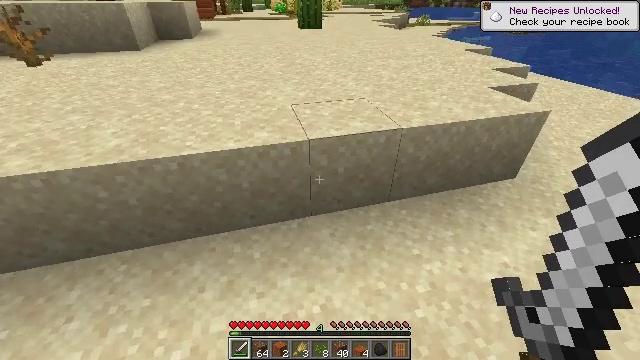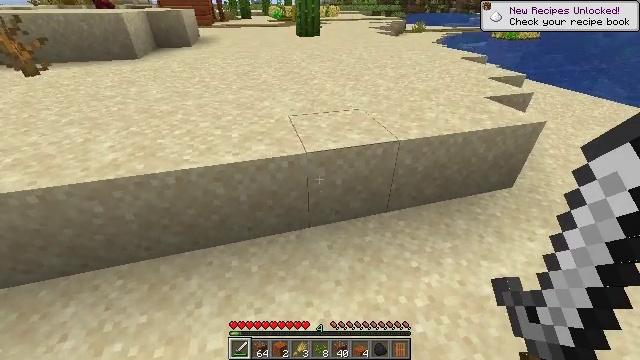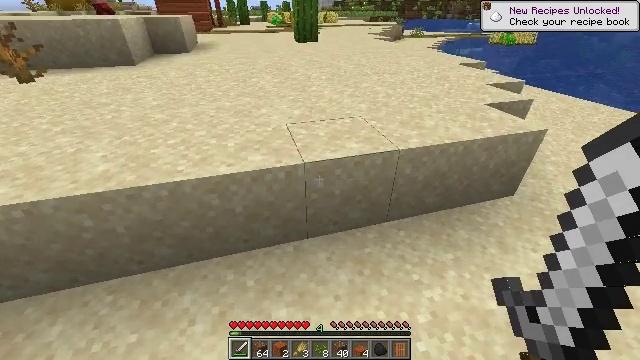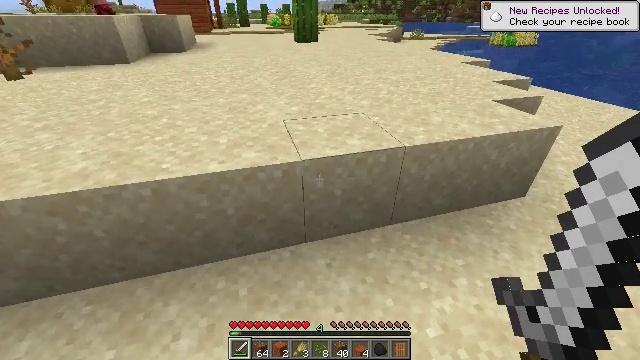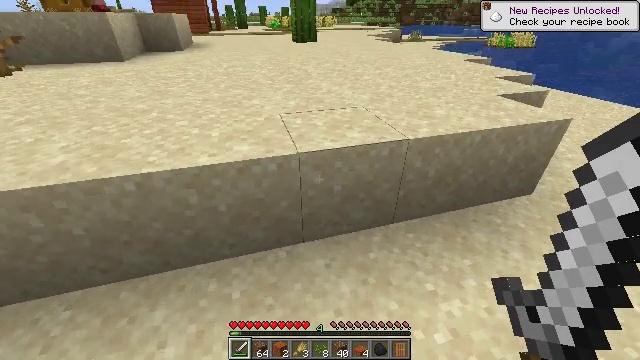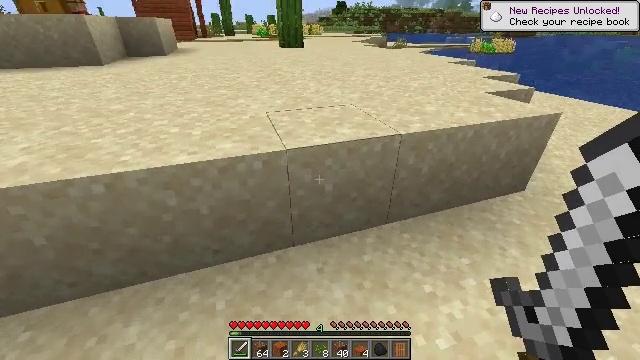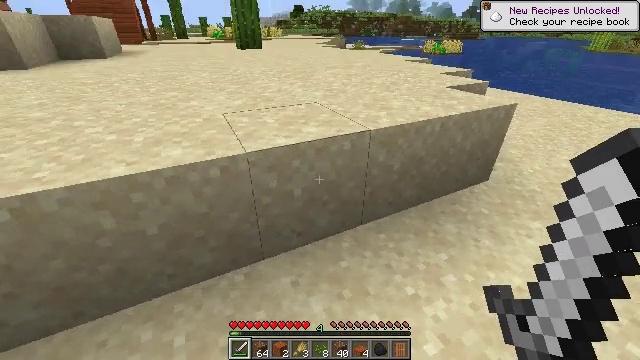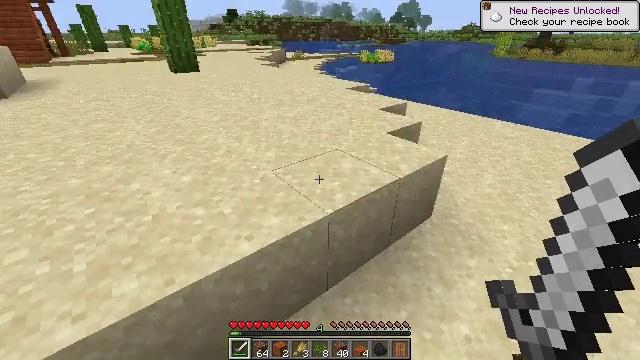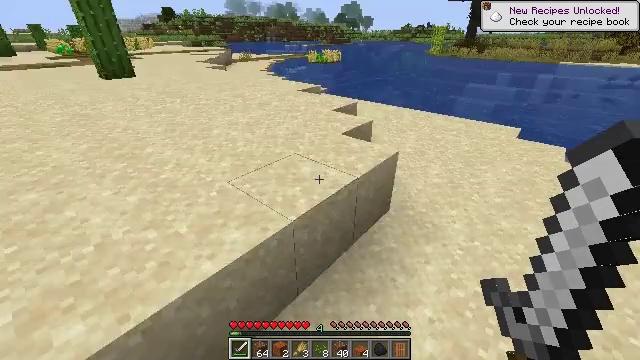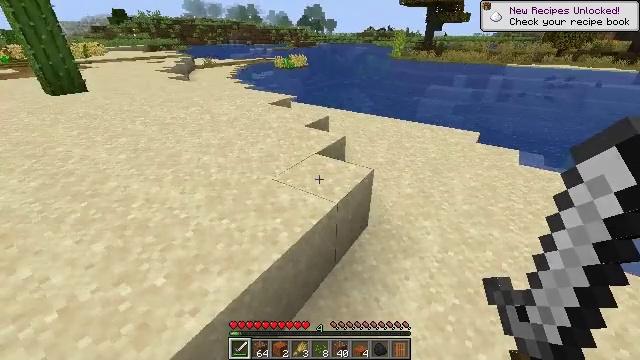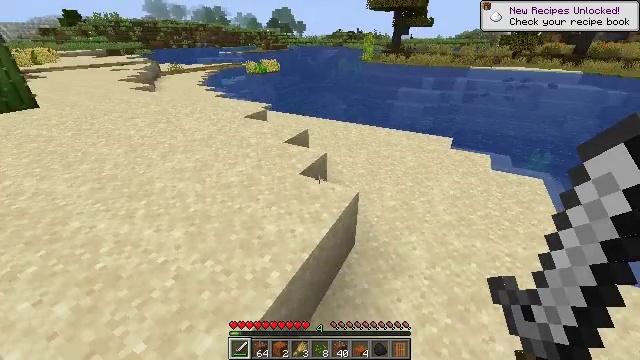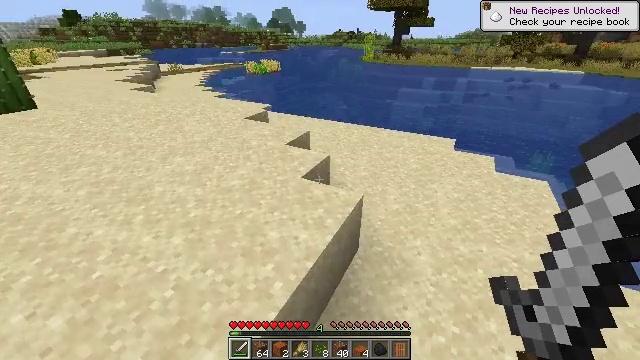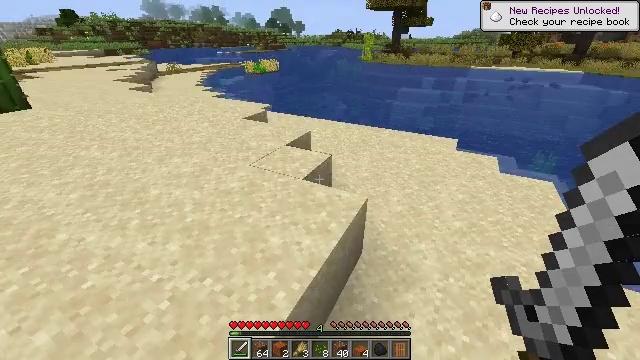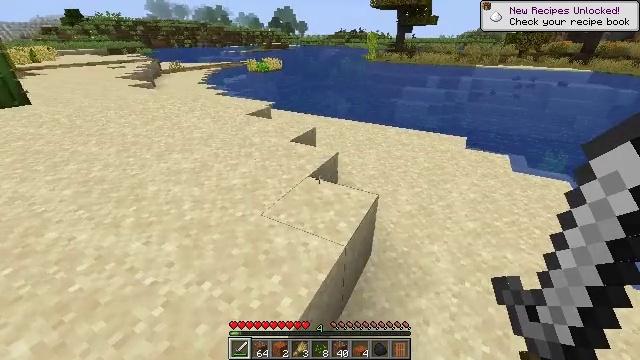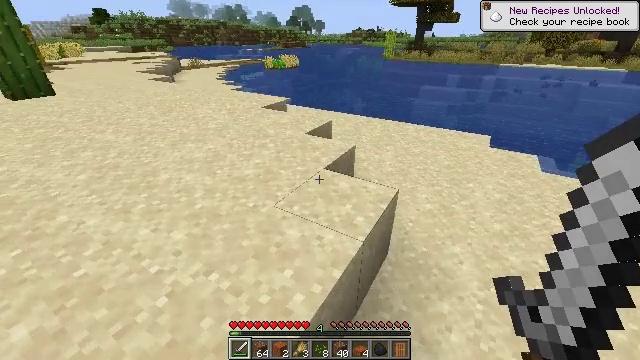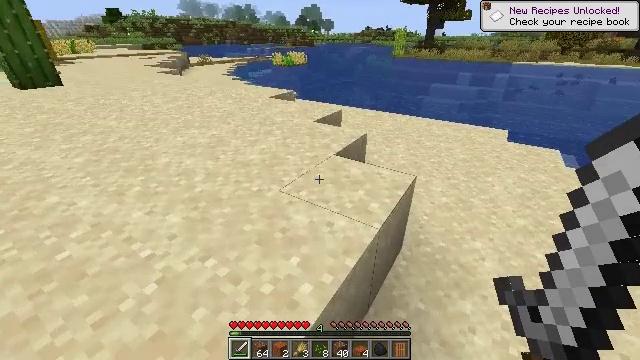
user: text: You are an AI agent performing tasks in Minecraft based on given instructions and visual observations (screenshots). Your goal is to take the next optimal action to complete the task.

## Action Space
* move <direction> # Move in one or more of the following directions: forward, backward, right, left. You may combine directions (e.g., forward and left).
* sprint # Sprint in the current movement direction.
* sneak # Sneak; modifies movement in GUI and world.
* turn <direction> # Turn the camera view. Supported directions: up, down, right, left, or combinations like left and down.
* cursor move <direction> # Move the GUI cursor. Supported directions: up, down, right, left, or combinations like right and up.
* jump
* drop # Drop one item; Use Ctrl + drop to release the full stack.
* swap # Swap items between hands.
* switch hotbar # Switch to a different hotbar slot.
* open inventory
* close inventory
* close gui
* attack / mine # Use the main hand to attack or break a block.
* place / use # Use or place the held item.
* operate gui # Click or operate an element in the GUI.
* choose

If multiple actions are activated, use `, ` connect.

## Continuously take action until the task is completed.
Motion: motion action
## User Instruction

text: Harvest sugar cane from the plant.
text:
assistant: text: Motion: move forward
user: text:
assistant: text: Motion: move forward
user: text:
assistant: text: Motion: move forward, jump
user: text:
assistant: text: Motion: move forward, jump
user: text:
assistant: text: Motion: move forward, turn right and up, jump
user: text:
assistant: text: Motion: move forward, turn right, jump
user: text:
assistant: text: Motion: move forward, turn right
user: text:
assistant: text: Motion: move forward, turn right
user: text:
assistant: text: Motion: move forward, turn right
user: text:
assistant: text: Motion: move forward, turn right
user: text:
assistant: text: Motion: move forward
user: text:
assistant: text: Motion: move forward
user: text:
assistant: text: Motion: no_op
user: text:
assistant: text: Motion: turn left
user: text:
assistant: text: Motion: move forward, turn left
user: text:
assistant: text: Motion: move forward
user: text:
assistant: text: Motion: move forward
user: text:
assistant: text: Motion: move forward
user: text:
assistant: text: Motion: move forward
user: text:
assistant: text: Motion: move forward
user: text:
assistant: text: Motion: move forward
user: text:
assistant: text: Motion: move forward
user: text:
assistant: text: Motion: move forward
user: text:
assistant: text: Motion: move forward, jump
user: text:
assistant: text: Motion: move forward, jump
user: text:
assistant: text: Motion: move forward, jump
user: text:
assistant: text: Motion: move forward, jump
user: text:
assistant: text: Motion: move forward, jump
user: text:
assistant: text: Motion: move forward, jump
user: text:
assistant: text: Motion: move forward, jump